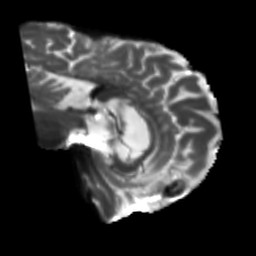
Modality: T2w
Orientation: sagittal
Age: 58
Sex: male
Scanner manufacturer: siemens
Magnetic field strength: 3 T
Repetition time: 5.25 s
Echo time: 0.08 s